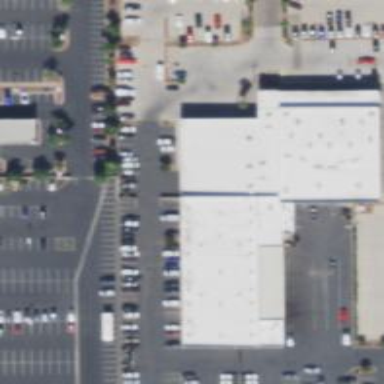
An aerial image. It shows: Car shop building.